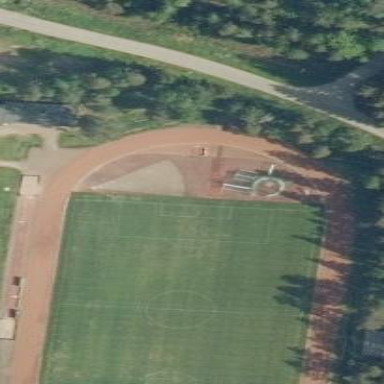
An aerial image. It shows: Grass pitch used for soccer.